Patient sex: F
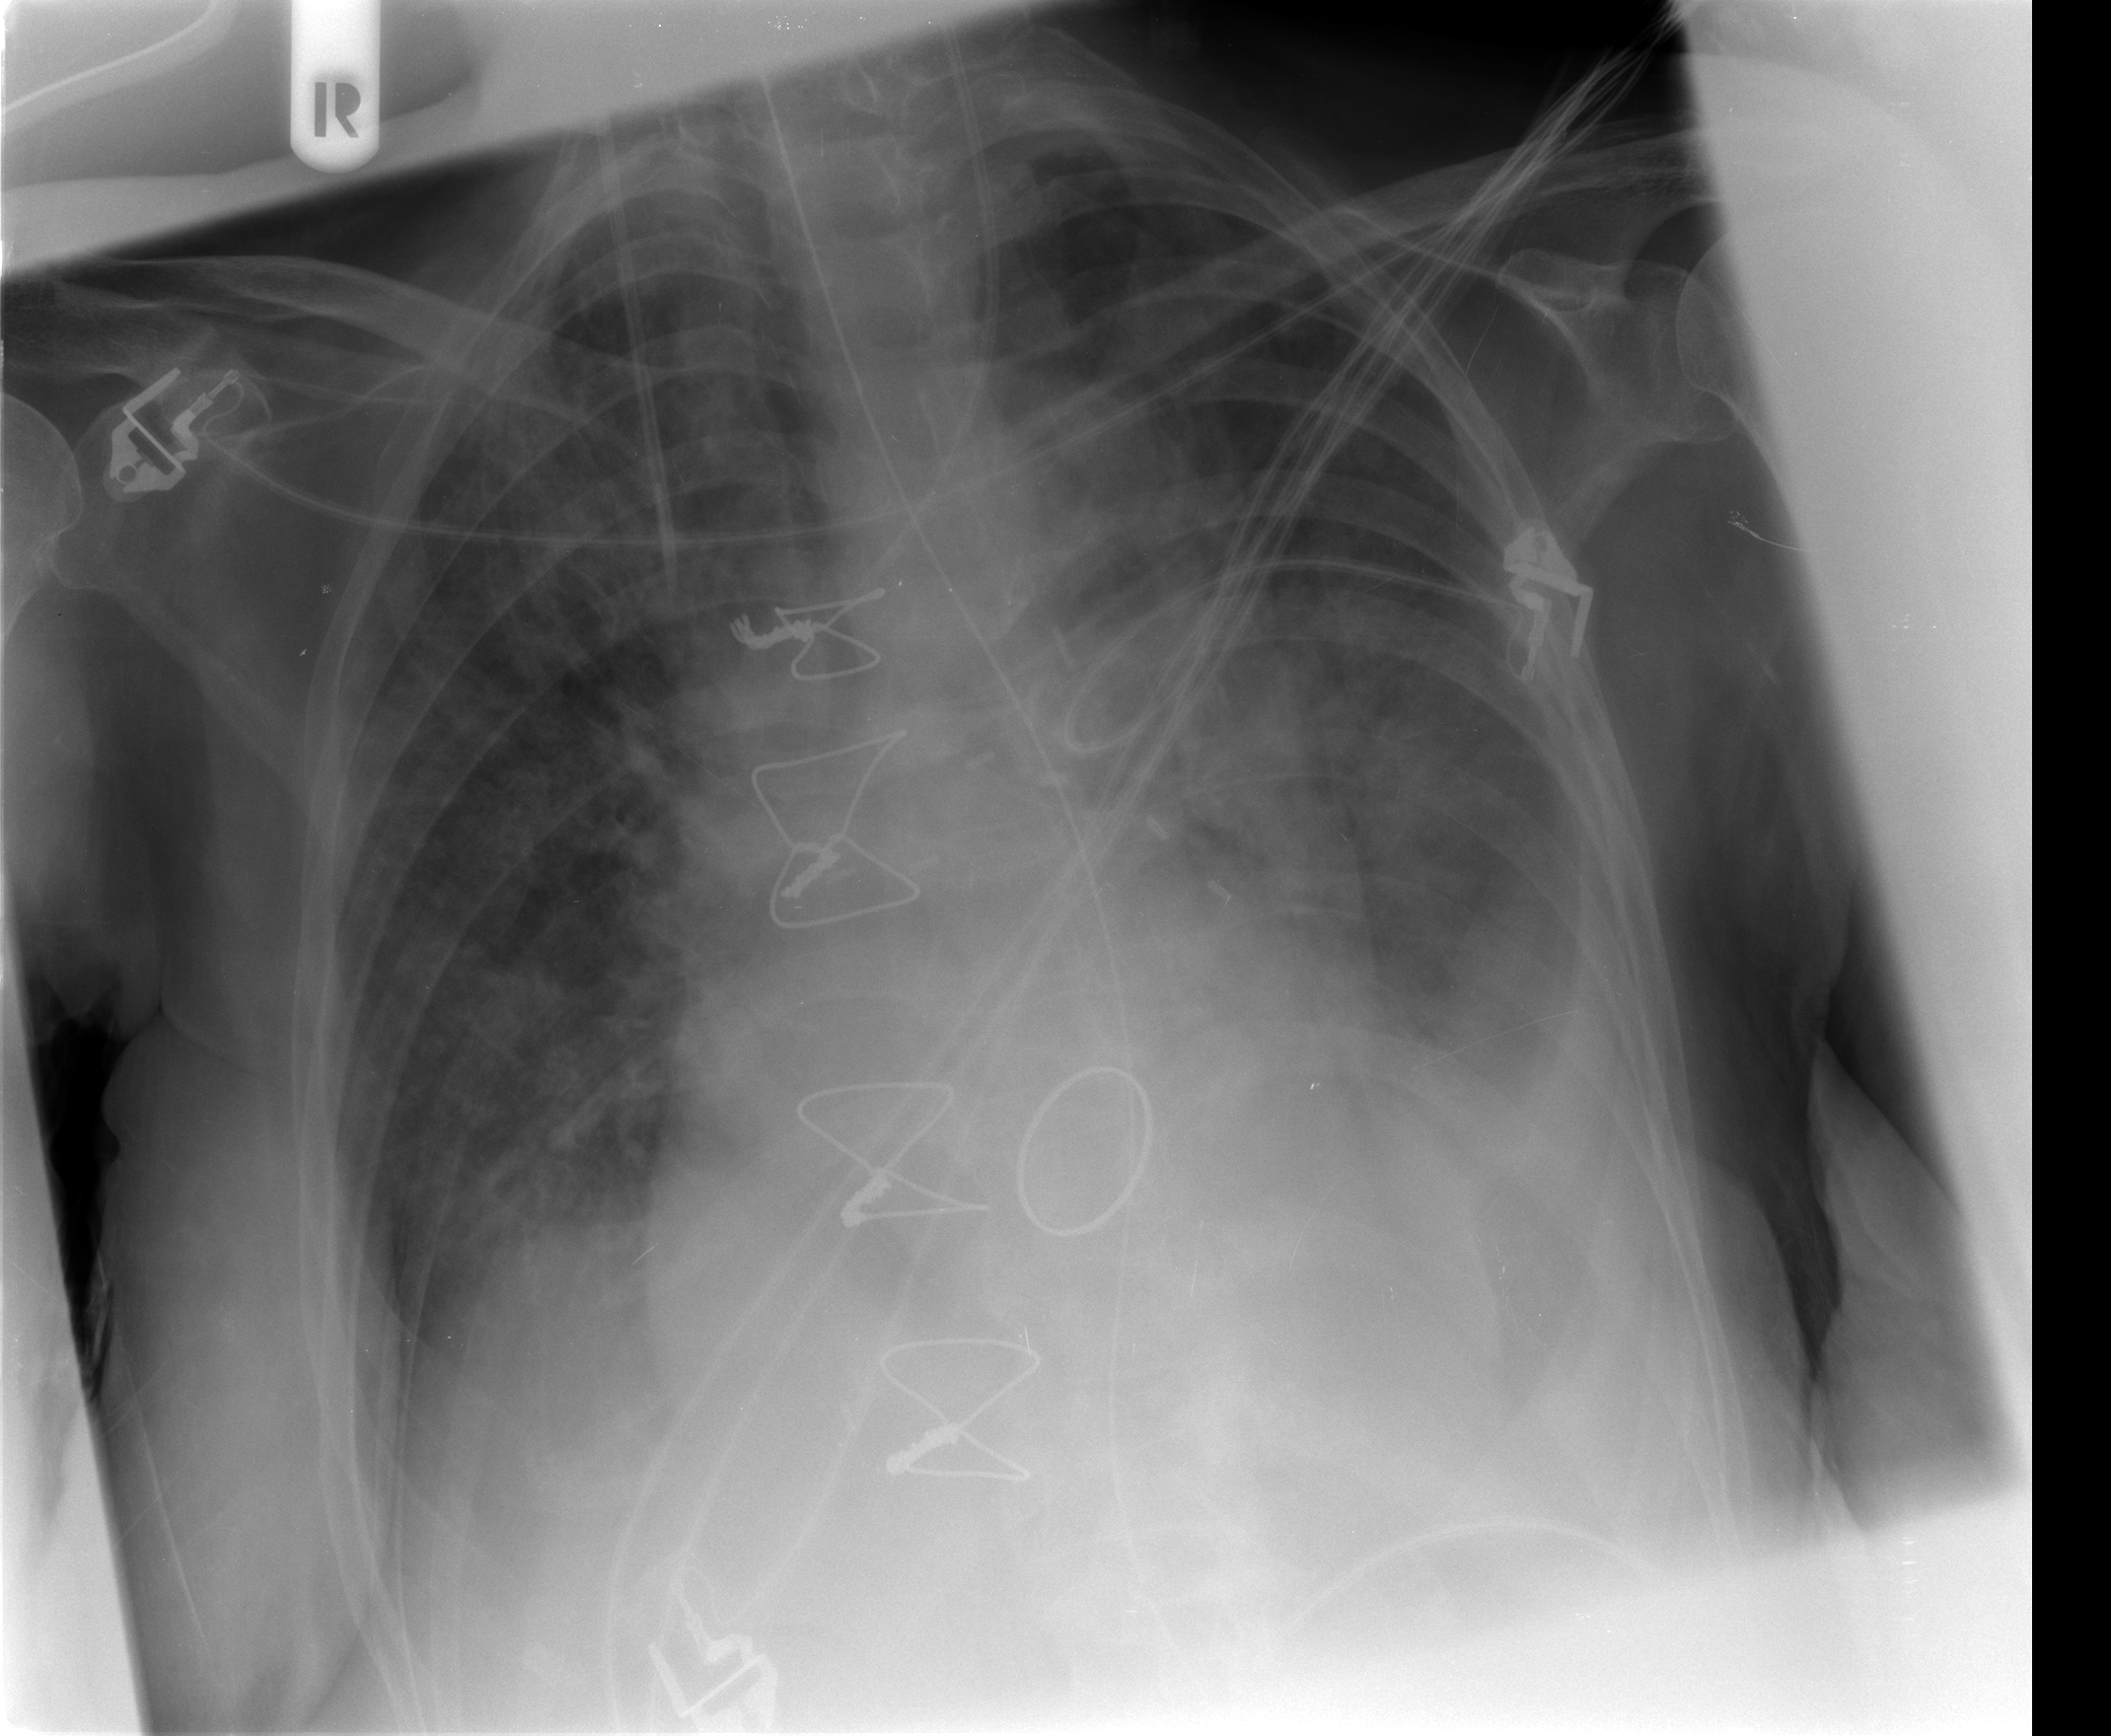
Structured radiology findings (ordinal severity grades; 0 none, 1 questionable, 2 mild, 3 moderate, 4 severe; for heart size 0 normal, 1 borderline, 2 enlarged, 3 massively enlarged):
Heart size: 0
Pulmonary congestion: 3
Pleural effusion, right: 2
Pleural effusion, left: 3
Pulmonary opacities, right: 2
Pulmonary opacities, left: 3
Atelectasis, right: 2
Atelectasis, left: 2